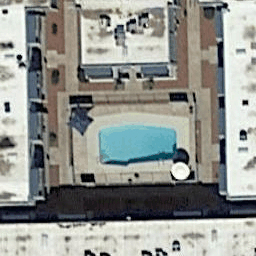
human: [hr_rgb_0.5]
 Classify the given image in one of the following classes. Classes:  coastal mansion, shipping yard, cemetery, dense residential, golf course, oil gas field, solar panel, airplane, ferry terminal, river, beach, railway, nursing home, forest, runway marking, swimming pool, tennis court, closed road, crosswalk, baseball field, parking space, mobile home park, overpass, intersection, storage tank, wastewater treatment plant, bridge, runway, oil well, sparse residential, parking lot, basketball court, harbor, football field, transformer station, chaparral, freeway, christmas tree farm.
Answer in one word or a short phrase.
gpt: swimming pool